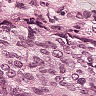
Metastatic tissue present: yes